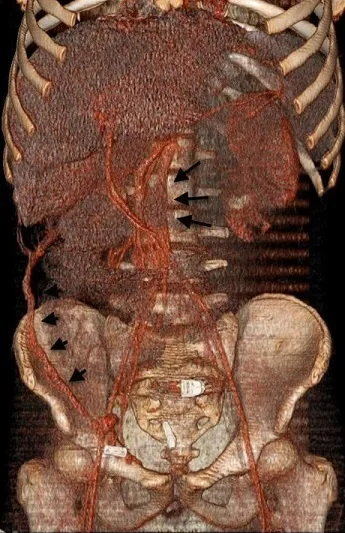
VRT images of CT angiography demonstrates vena cava inferior thrombosis (long arrows) with venous collaterals (short arrows).
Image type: radiology (ct)